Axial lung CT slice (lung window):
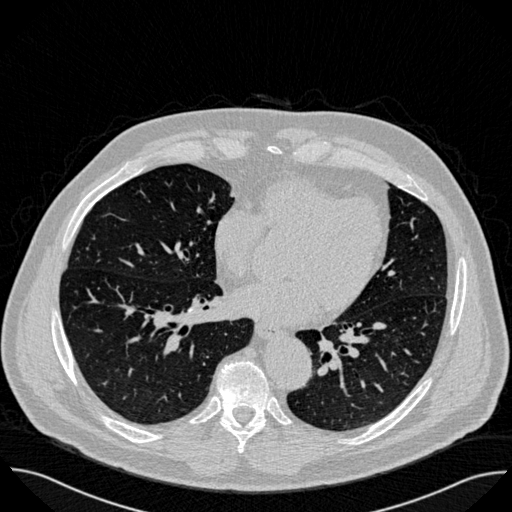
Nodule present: no